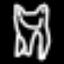
Label: frog